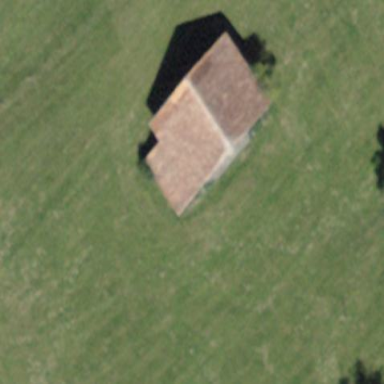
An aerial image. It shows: Barn.